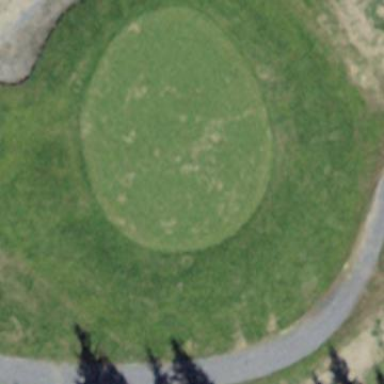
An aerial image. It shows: Green golf area with grass land use.